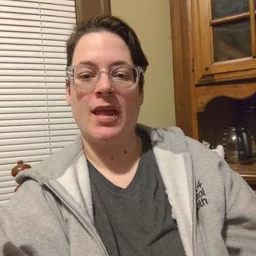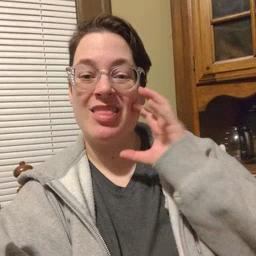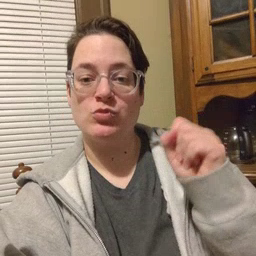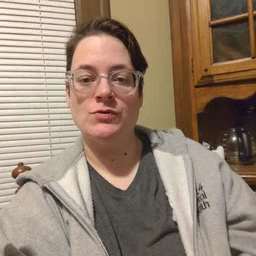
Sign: loud